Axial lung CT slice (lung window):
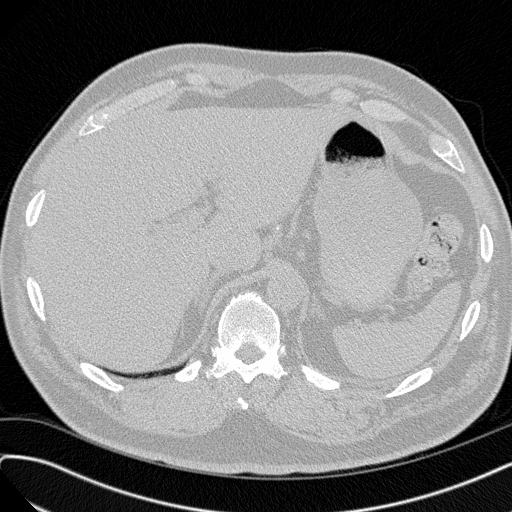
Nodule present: no